Question: I put animated 'gif' into the Resource Editor. I created a Button based on this 'gif' Image , and the Button has also a text :
'''
r = Resources.open("/resources.res");
uploadImg = r.getImage("upload");
envoieBtn = new Button("Envoyer", uploadImg);
envoieBtn.setTextPosition(Label.BOTTOM);
envoieBtn.setAlignment(Label.CENTER);
'''
This Button is put in the main screen , and this Button is not enabled until the phone mobile database ( RecordStore ) is populated via the third Button ( second line first column in the captured image ) on the main screen.
My problem is that even if the 'envoieBtn' Button is disabled then the gif Image on it is animated ( the red arrow is still moving upward ) ! So how to suspend the animation of the 'gif' image ?
My second question is how to center the image within the Button because on the captured image we see that the gif is not centered like the Button text.
Here is the captured image :

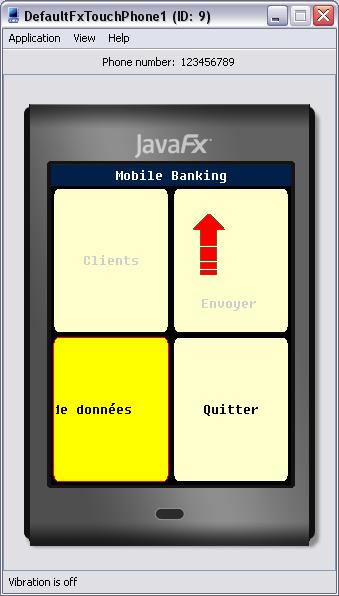
Answer: You can suspend animation by overriding animate in the button and avoiding the call to super, just always return false. The GIF will no longer animate (you can do that conditionally for disabled buttons).
Since alignment is determined by content you can't align a button with an image to one without an image since the location of the text is determined by the image. I suggest you create a transparent image object of the exact same size and assign it to the buttons that don't have an image on them.